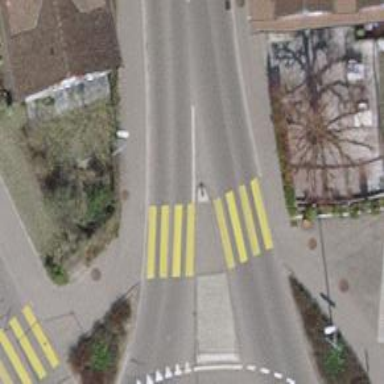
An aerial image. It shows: Zebra crossing with road island.